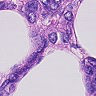
Metastatic tissue present: yes